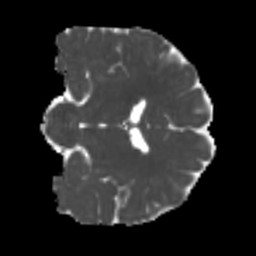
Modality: MD
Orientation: coronal
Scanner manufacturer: siemens
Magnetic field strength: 3 T
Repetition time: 4 s
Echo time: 0.0594 s